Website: bh-photo
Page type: address-validator
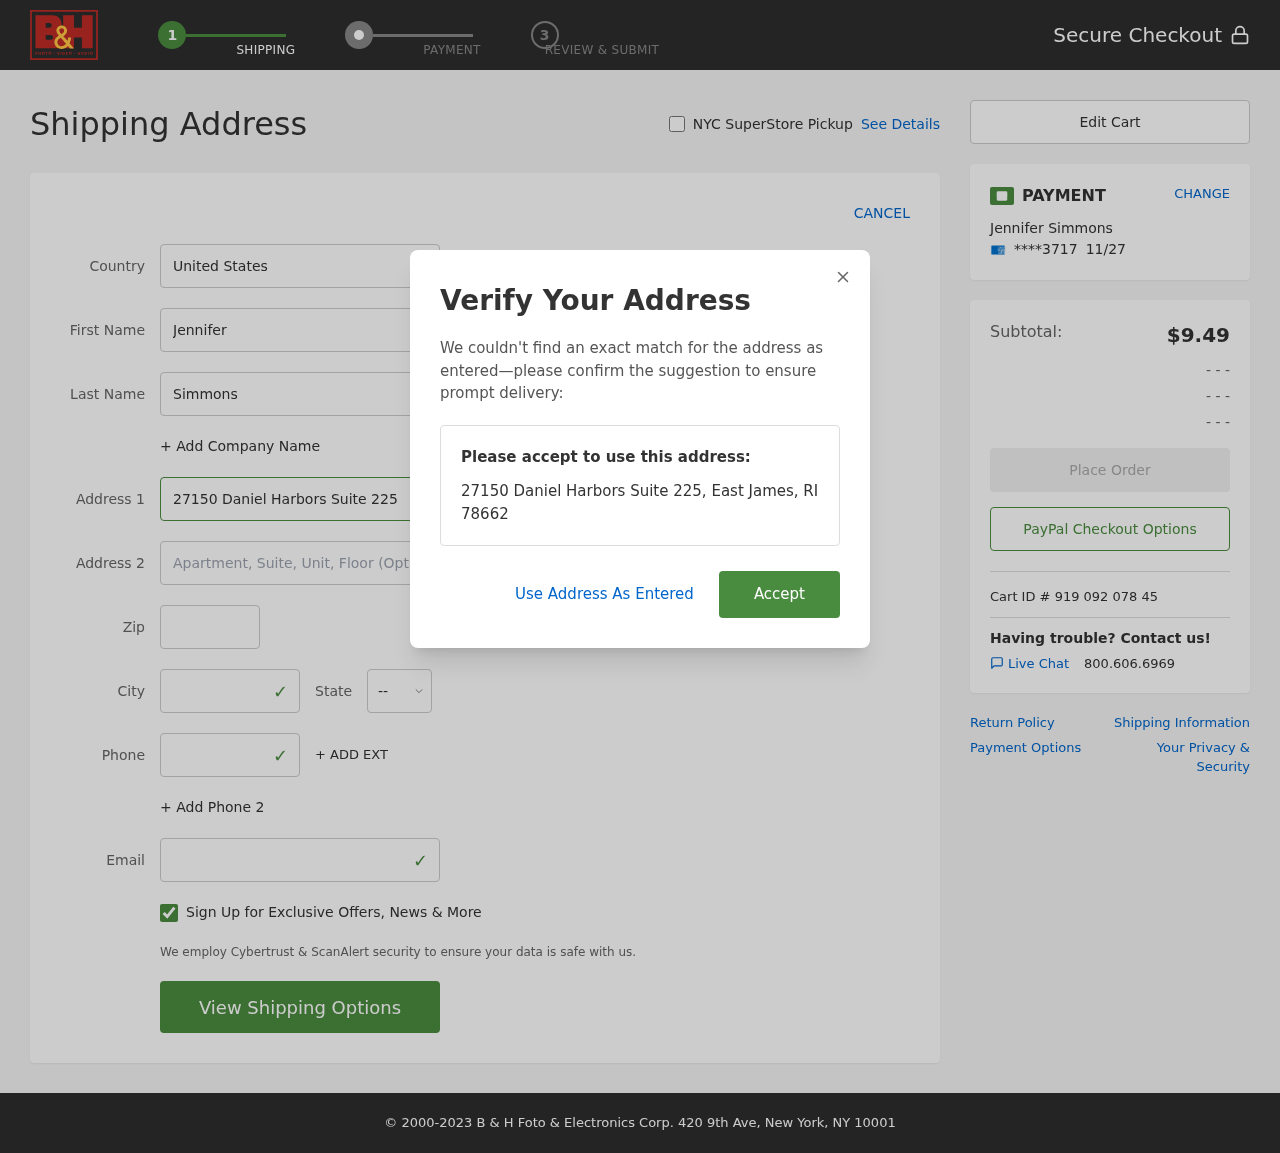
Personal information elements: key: PII_CARD_EXPIRY
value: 11/27
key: PII_CARD_LAST4
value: ****3717
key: PII_CITY
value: East James
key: PII_COUNTRY
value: United States
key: PII_EMAIL
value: jennifer.simmons@gmail.com
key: PII_FIRSTNAME
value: Jennifer
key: PII_FULLNAME
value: Jennifer Simmons
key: PII_LASTNAME
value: Simmons
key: PII_PHONE
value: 5787972341
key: PII_POSTCODE
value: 78662
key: PII_STATE_ABBR
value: RI
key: PII_STREET
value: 27150 Daniel Harbors Suite 225
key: PII_CITY_STATE_ZIP
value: East James, RI 78662
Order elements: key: ORDER_SUBTOTAL
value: $9.49
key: ORDER_ID
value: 919 092 078 45